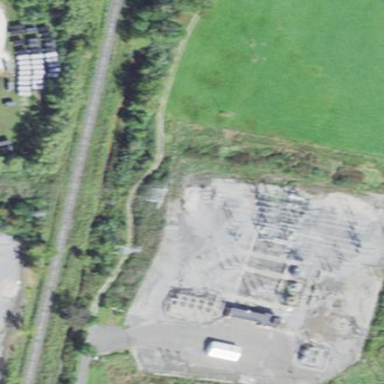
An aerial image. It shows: Outdoor power substation surrounded by fence. The substation is specifically for distribution purposes.